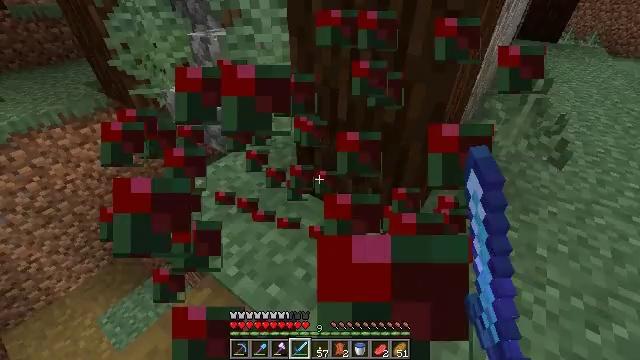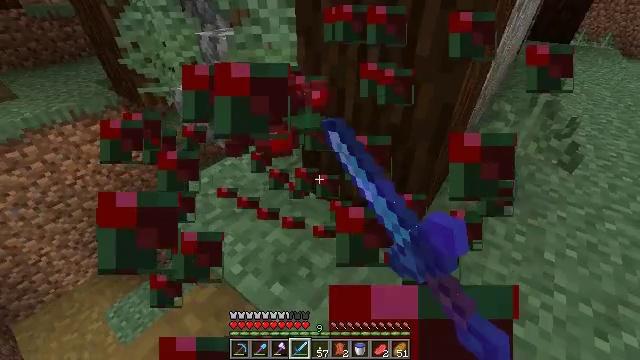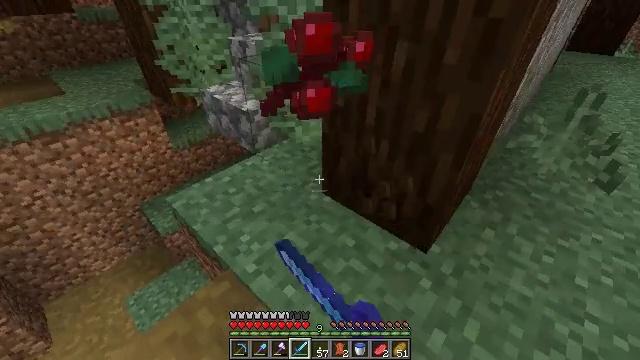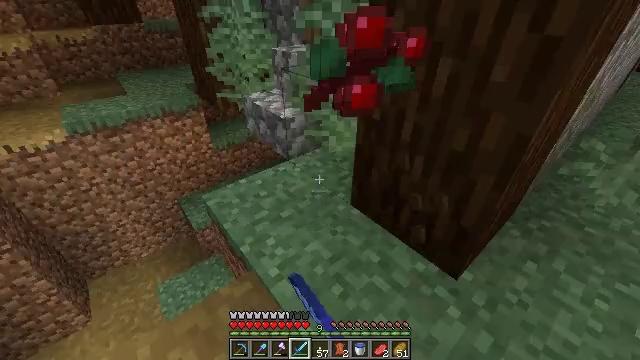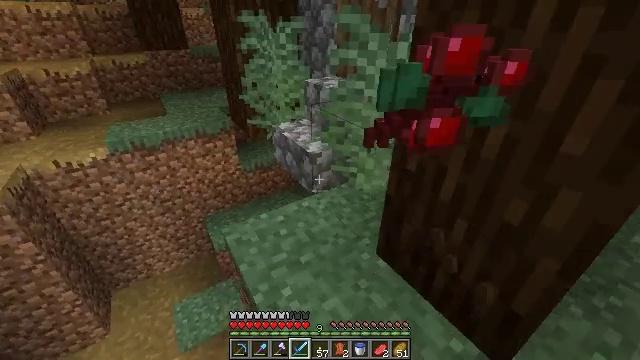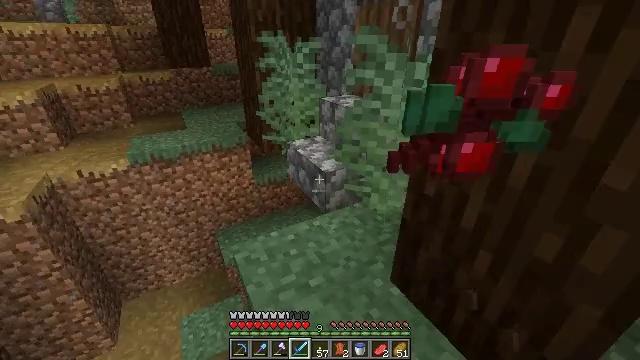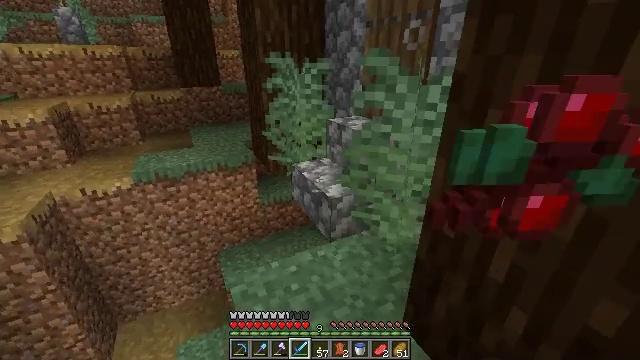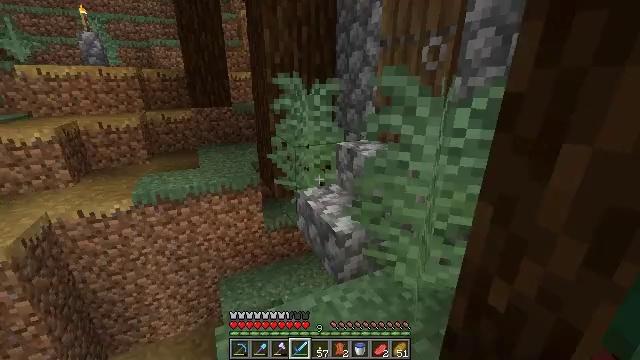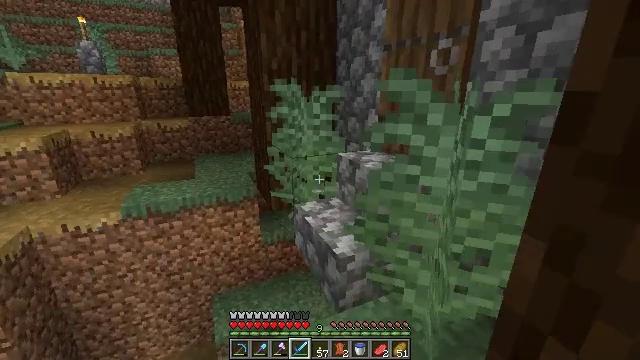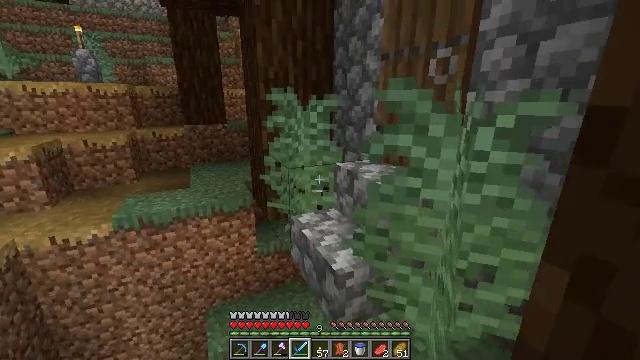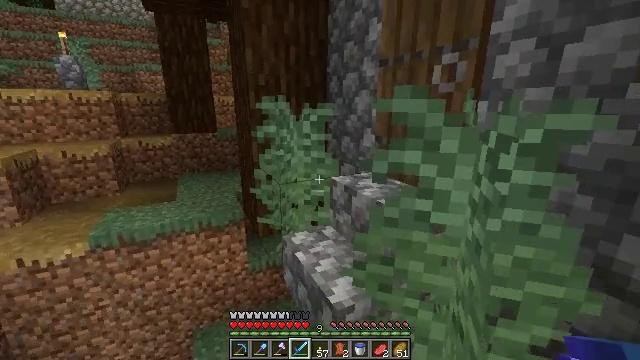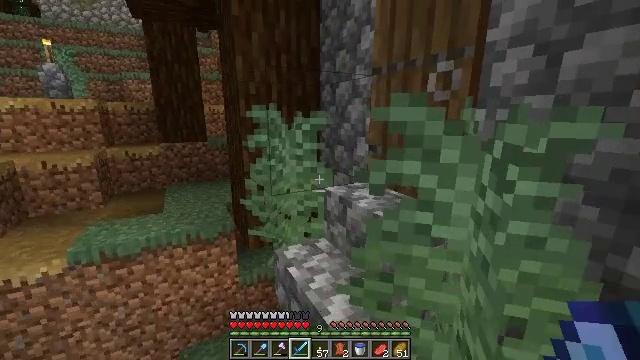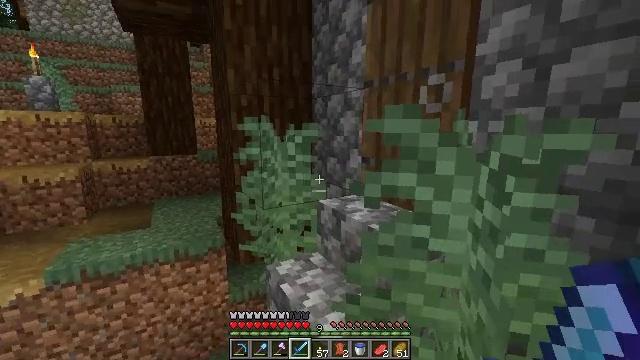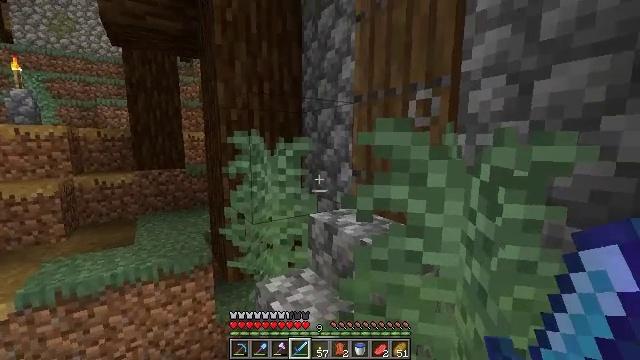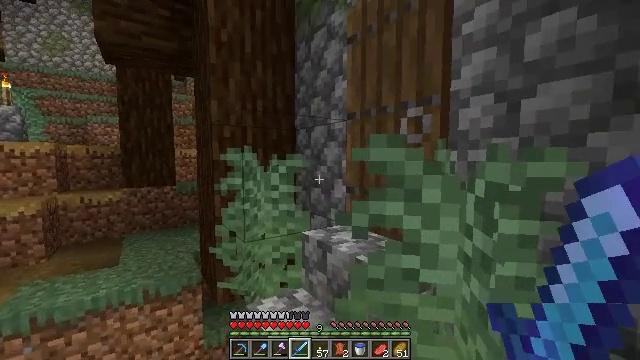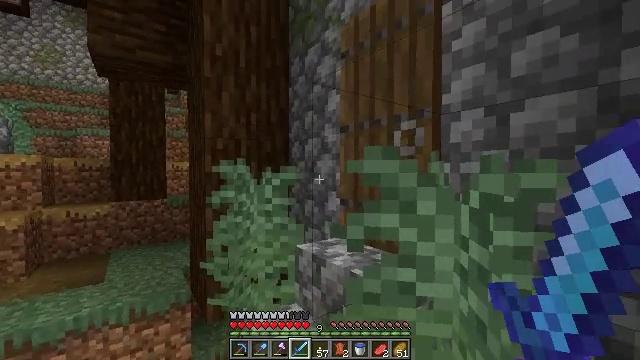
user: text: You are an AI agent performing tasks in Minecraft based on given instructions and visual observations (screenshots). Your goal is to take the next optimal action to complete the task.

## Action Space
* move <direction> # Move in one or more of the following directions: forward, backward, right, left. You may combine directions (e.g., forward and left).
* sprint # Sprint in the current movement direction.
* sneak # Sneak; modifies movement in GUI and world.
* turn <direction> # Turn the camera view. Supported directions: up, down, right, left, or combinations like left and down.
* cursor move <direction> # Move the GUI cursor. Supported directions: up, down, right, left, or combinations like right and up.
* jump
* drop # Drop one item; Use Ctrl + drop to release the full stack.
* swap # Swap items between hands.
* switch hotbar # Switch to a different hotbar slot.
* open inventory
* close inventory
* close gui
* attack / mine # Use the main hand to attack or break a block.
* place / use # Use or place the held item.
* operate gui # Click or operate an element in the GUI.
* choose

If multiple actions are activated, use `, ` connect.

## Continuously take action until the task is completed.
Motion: motion action
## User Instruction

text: Collect the large fern.
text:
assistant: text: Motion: turn left, attack / mine
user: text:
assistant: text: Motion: turn left and up
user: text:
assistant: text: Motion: move forward, turn left and up
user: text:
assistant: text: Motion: move forward, turn left and up
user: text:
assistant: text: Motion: move forward, turn left and up
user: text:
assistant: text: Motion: move forward, turn left and up
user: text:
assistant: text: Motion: move forward, turn left and up
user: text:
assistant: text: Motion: move forward, turn up
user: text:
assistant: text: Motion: move forward, turn up
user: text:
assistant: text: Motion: turn right and up
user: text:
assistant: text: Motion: turn right and up
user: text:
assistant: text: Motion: turn right and up
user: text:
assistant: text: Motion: turn right and up
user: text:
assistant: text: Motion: turn right and up
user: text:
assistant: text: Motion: turn right and up
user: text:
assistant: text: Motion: turn right and up
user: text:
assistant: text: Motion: turn right and up
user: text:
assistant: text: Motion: turn right and up
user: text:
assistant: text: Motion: turn right and up
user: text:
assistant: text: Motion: turn right and up
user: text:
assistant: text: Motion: use / place
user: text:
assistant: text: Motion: use / place
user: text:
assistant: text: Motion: use / place
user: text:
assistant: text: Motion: no_op
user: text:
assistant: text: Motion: no_op
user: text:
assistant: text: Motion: no_op
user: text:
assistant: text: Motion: no_op
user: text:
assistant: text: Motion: no_op
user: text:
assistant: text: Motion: attack / mine
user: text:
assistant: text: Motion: attack / mine